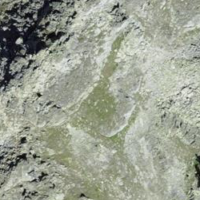
EUNIS habitat code: 48
Species observed at this site:
Saxifraga bryoides